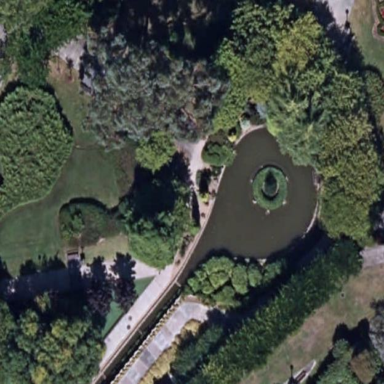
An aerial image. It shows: Serene pond surrounded by nature.